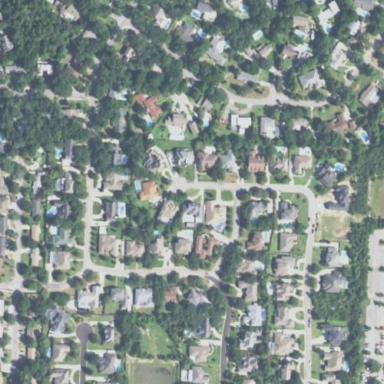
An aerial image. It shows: Residential area consisting of single-family homes.